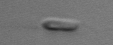
Label: flagellate_morphotype3